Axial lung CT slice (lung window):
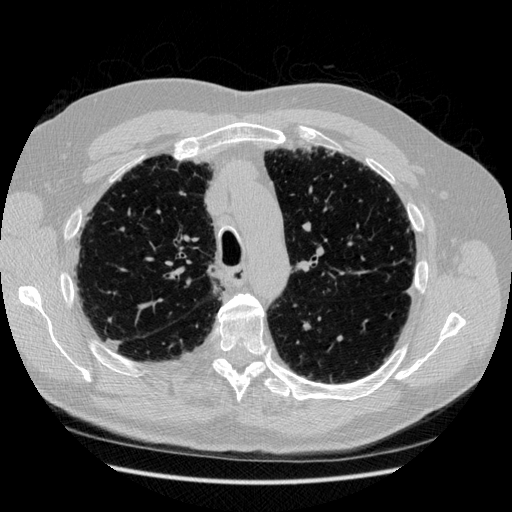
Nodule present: no